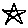
Label: star